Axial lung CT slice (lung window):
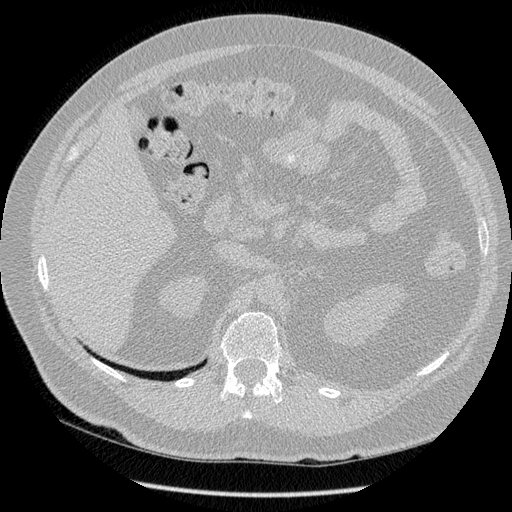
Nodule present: no